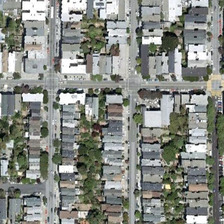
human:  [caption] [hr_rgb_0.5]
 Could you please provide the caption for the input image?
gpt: many gray buildings and green trees are in a dense residential area .

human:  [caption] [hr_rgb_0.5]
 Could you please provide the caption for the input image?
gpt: many gray buildings and green trees are in a dense residential area .

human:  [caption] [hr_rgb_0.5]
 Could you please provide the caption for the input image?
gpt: many gray buildings and green trees are in a dense residential area .

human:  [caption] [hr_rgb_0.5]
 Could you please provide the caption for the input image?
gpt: many gray buildings and green trees are in a dense residential area .

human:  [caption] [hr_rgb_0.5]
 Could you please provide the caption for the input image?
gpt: many gray buildings and green trees are in a dense residential area .